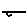
Label: line